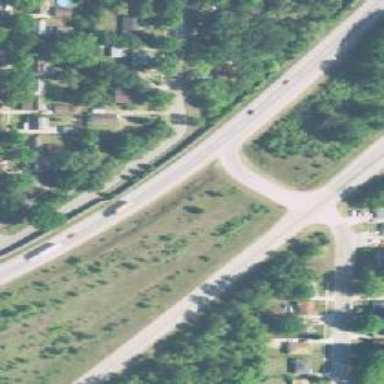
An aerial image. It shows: Trunk link highway.